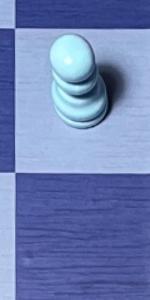
Label: Empty